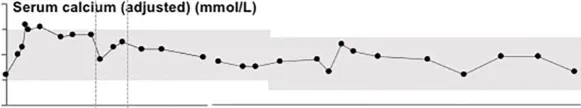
Clinical and molecular findings in a patient with hypophosphatasia. (B) Electrochromatography showed a compound heterozygous missense mutation of TNSALP (c.406C>T, p. Arg136Cys and c.979T>C, p. Phe327Leu) in this patient, as well as a heterozygous missense mutation at c.406C>T in her father and sister, and a heterozygous missense mutation c.979T>C in her mother. Mutations are indicated by asterisks.
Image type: pathology (immunostaining)